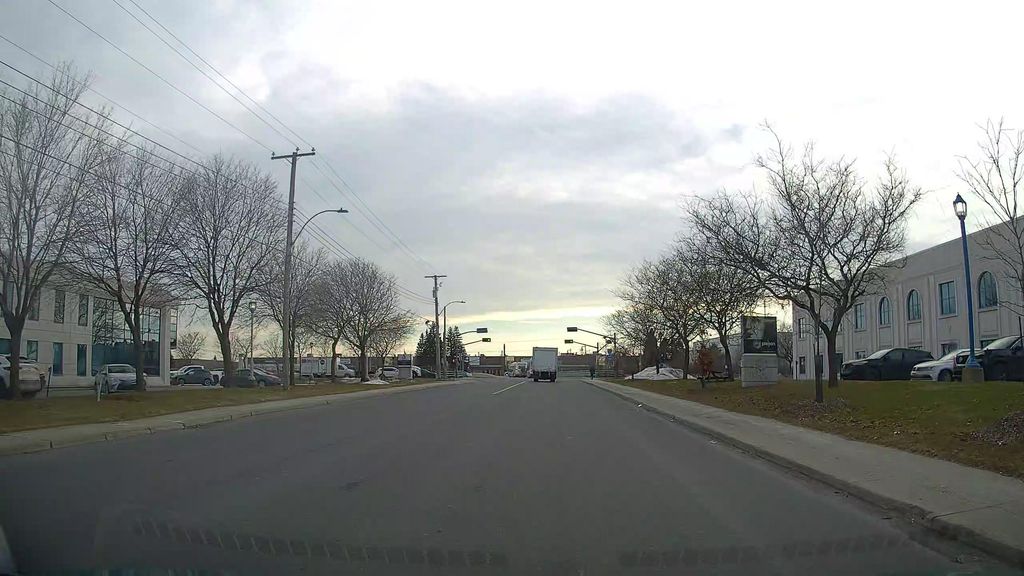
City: montreal